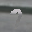
Label: 7